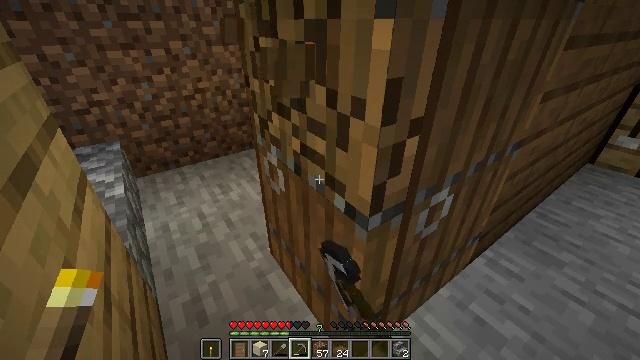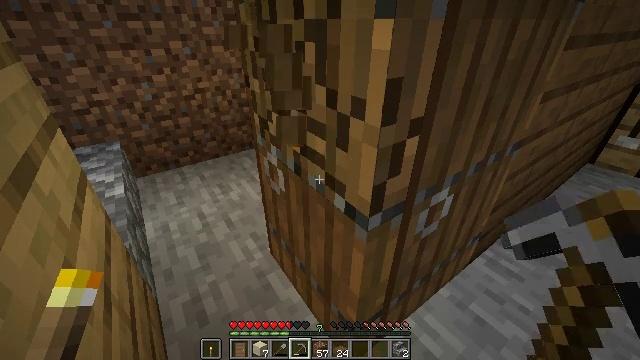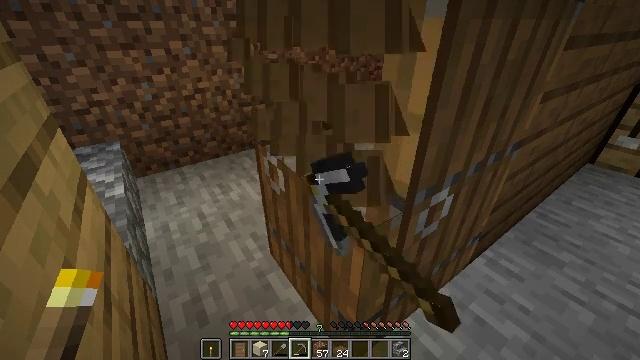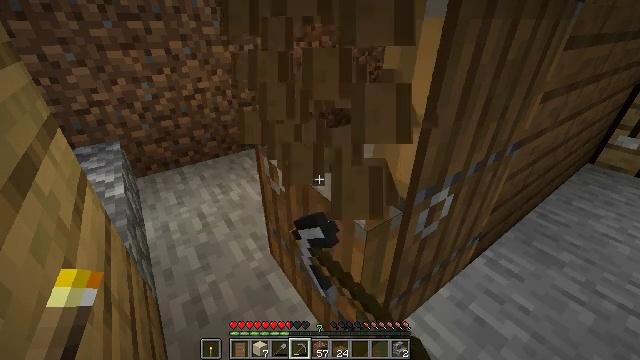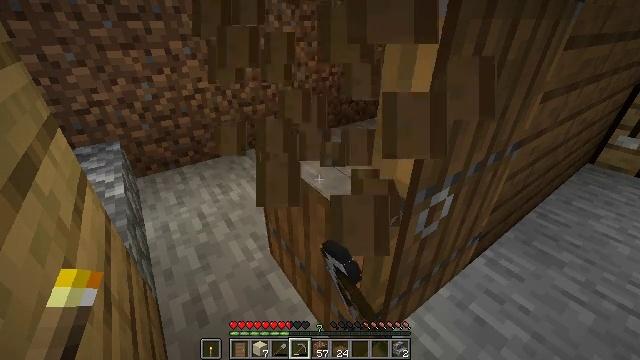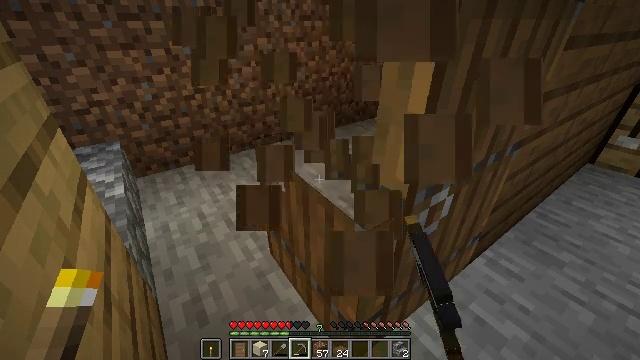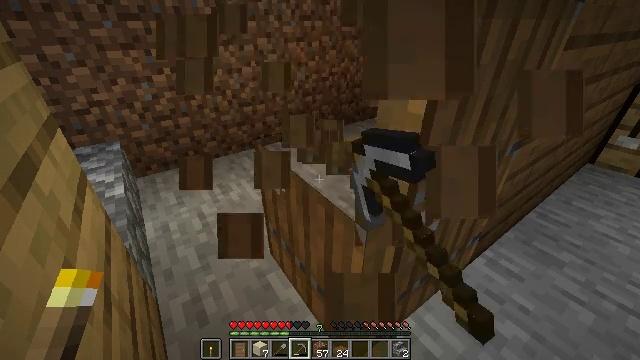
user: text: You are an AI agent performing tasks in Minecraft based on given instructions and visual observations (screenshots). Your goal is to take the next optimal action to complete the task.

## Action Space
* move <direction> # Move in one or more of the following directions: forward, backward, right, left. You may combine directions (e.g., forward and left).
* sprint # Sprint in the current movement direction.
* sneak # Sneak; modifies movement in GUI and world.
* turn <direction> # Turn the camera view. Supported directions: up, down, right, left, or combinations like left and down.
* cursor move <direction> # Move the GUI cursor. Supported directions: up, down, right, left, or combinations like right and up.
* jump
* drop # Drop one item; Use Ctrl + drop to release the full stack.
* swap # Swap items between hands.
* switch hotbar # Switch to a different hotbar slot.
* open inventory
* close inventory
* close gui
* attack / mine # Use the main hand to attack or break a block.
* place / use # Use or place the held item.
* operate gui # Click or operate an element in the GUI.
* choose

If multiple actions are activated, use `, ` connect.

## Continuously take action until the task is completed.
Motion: motion action
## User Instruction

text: Reclaim the spruce door from a structure.
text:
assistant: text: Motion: attack / mine
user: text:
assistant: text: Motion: attack / mine
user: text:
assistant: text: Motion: attack / mine
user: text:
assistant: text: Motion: attack / mine
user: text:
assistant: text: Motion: attack / mine
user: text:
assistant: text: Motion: attack / mine
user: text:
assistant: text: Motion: attack / mine